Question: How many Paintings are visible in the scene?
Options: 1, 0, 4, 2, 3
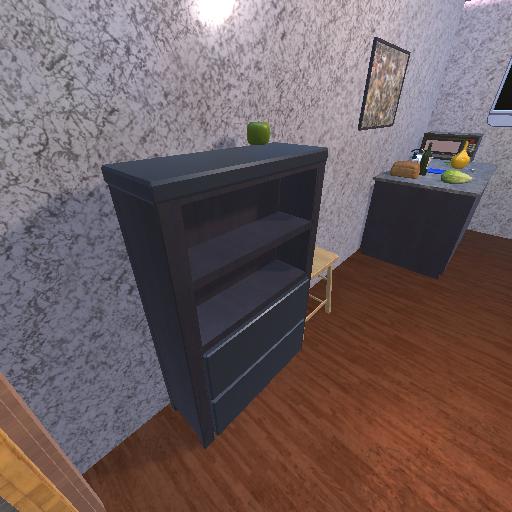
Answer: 1